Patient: sex F, age 33
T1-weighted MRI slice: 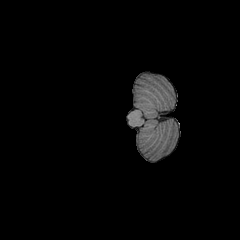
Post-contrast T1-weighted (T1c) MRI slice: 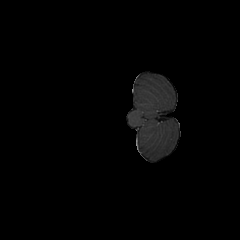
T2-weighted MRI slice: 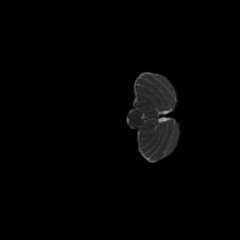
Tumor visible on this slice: no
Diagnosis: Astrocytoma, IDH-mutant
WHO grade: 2